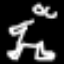
Label: frog